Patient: sex M, age 72
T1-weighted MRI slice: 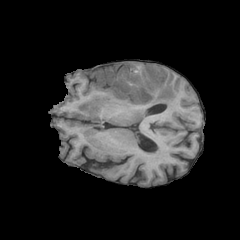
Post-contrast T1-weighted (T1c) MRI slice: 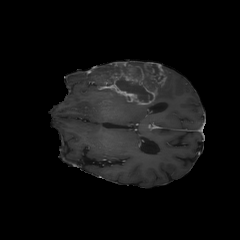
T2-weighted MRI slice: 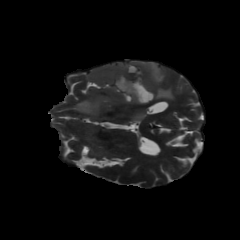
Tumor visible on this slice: yes
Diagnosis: Glioblastoma, IDH-wildtype
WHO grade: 4